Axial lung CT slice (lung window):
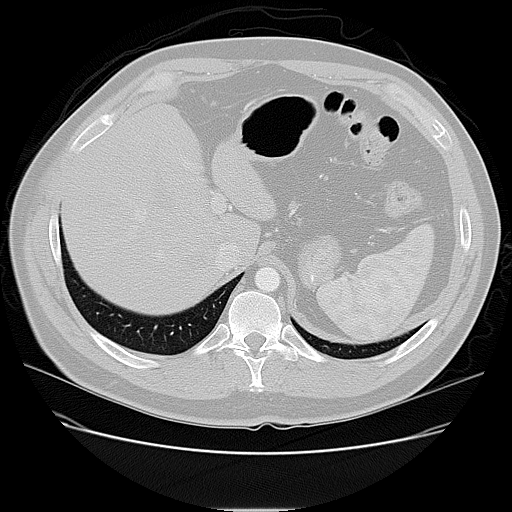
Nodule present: no